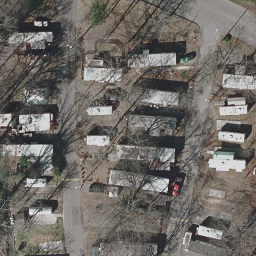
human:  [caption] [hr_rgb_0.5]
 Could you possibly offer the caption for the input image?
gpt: Many mobile homes are arranged neatly in the mobile home park .

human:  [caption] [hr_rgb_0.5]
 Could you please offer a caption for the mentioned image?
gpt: Many mobile homes arranged neatly in the mobile home park and some roads go through this area .

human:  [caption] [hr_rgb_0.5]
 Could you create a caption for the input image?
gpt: Many mobile homes arranged neatly in the mobile home park .

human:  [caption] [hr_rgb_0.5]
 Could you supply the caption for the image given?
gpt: Lots of mobile homes with plants surrounded in the mobile home park .

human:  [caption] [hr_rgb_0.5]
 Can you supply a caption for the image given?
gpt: Lots of mobile homes arranged neatly and some roads go through this area .